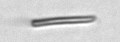
Label: fiber